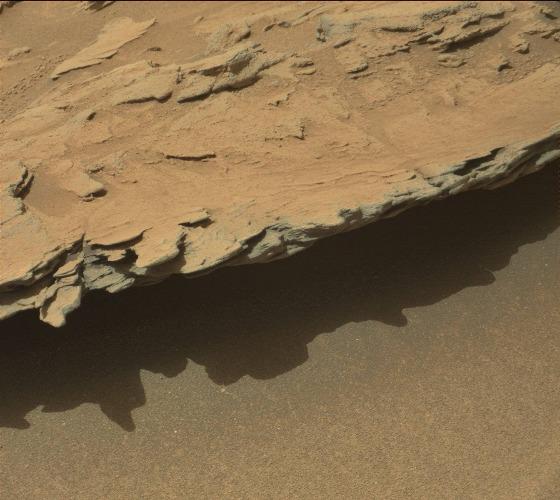
Terrain classes present: Bedrock, Gravel / Sand / Soil, Shadow